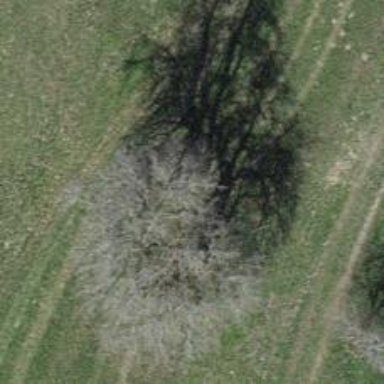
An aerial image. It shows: Beautiful tree in nature.